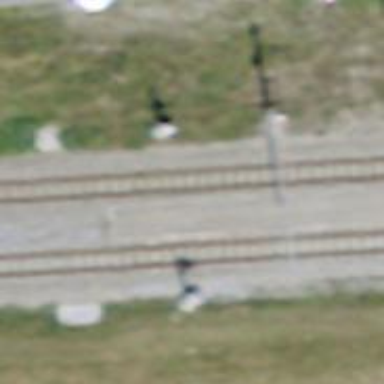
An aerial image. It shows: Railway signal.